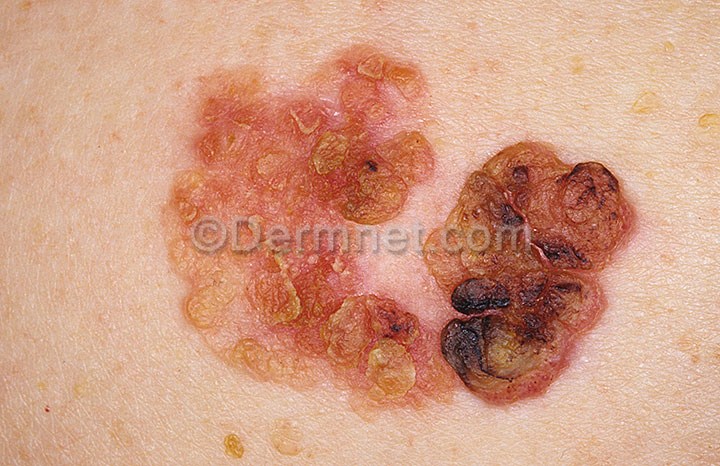
Disease: Actinic Keratosis Basal Cell Carcinoma and other Malignant Lesions